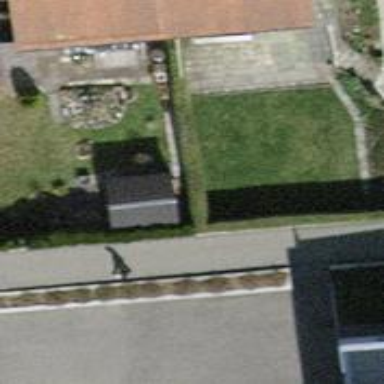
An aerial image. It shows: Hedge acting as barrier.